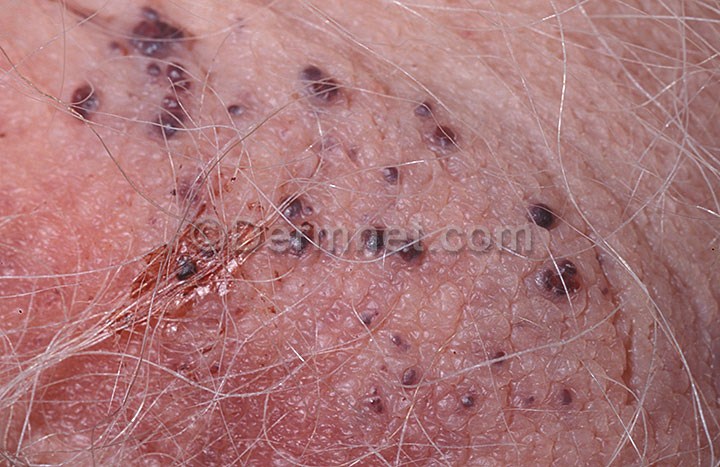
Disease: Vascular Tumors